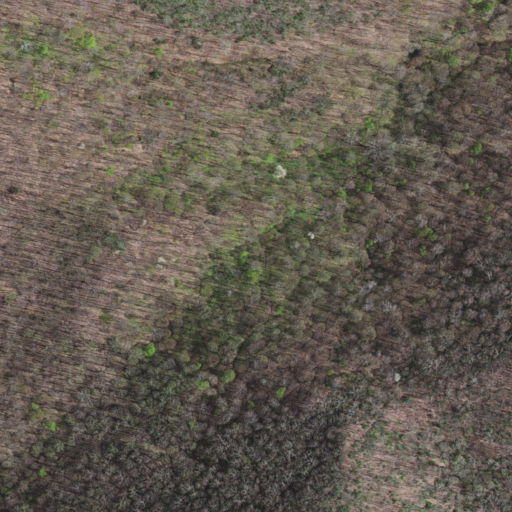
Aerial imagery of gap in Virginia named Bradley Gap containing deciduous forest, evergreen forest, and mixed forest